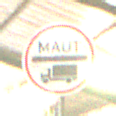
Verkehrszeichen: Mautpflicht
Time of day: MorningAfternoon
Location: Roofed (Special)
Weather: NotSpecified
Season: NotSpecified
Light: Artificial